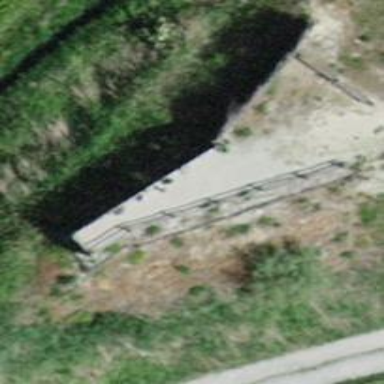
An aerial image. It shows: Wall is shown in the image.